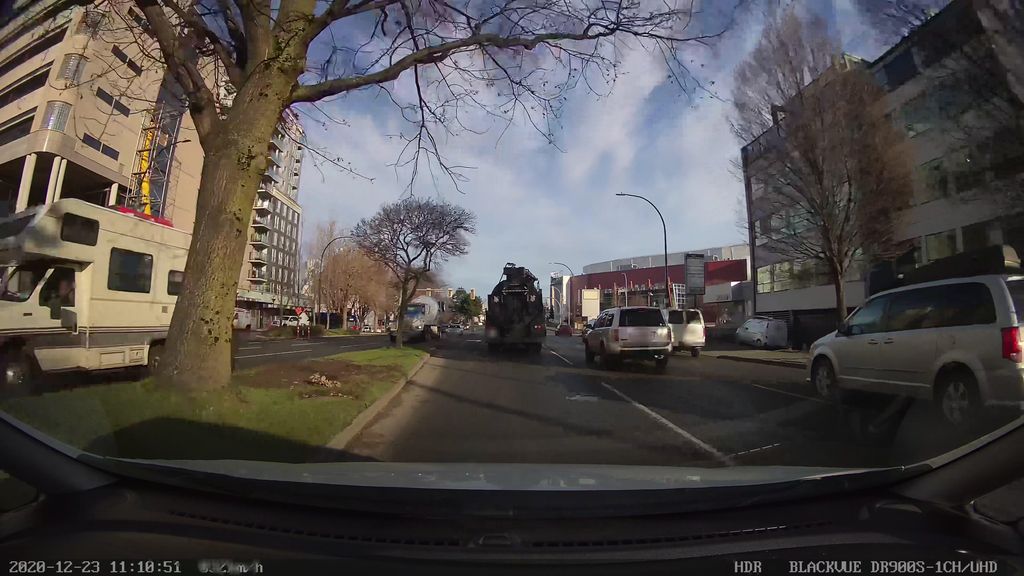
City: victoria